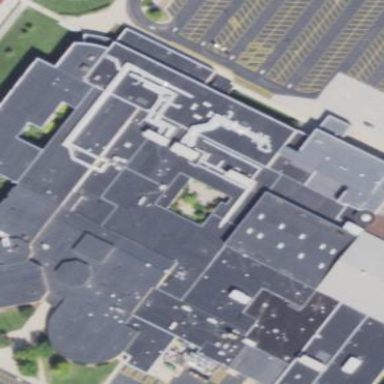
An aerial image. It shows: School building.